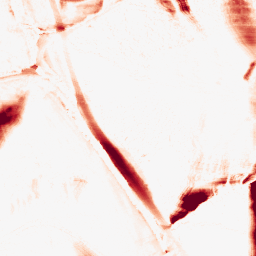
Category: morphological
Decomposition family: morphological_ellipse
Decomposition parameters: operation: opening
width: 10
height: 50
Upsampling method: quintic
Upsampling parameters: scale: 2
Upsampling scale: 2